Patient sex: M
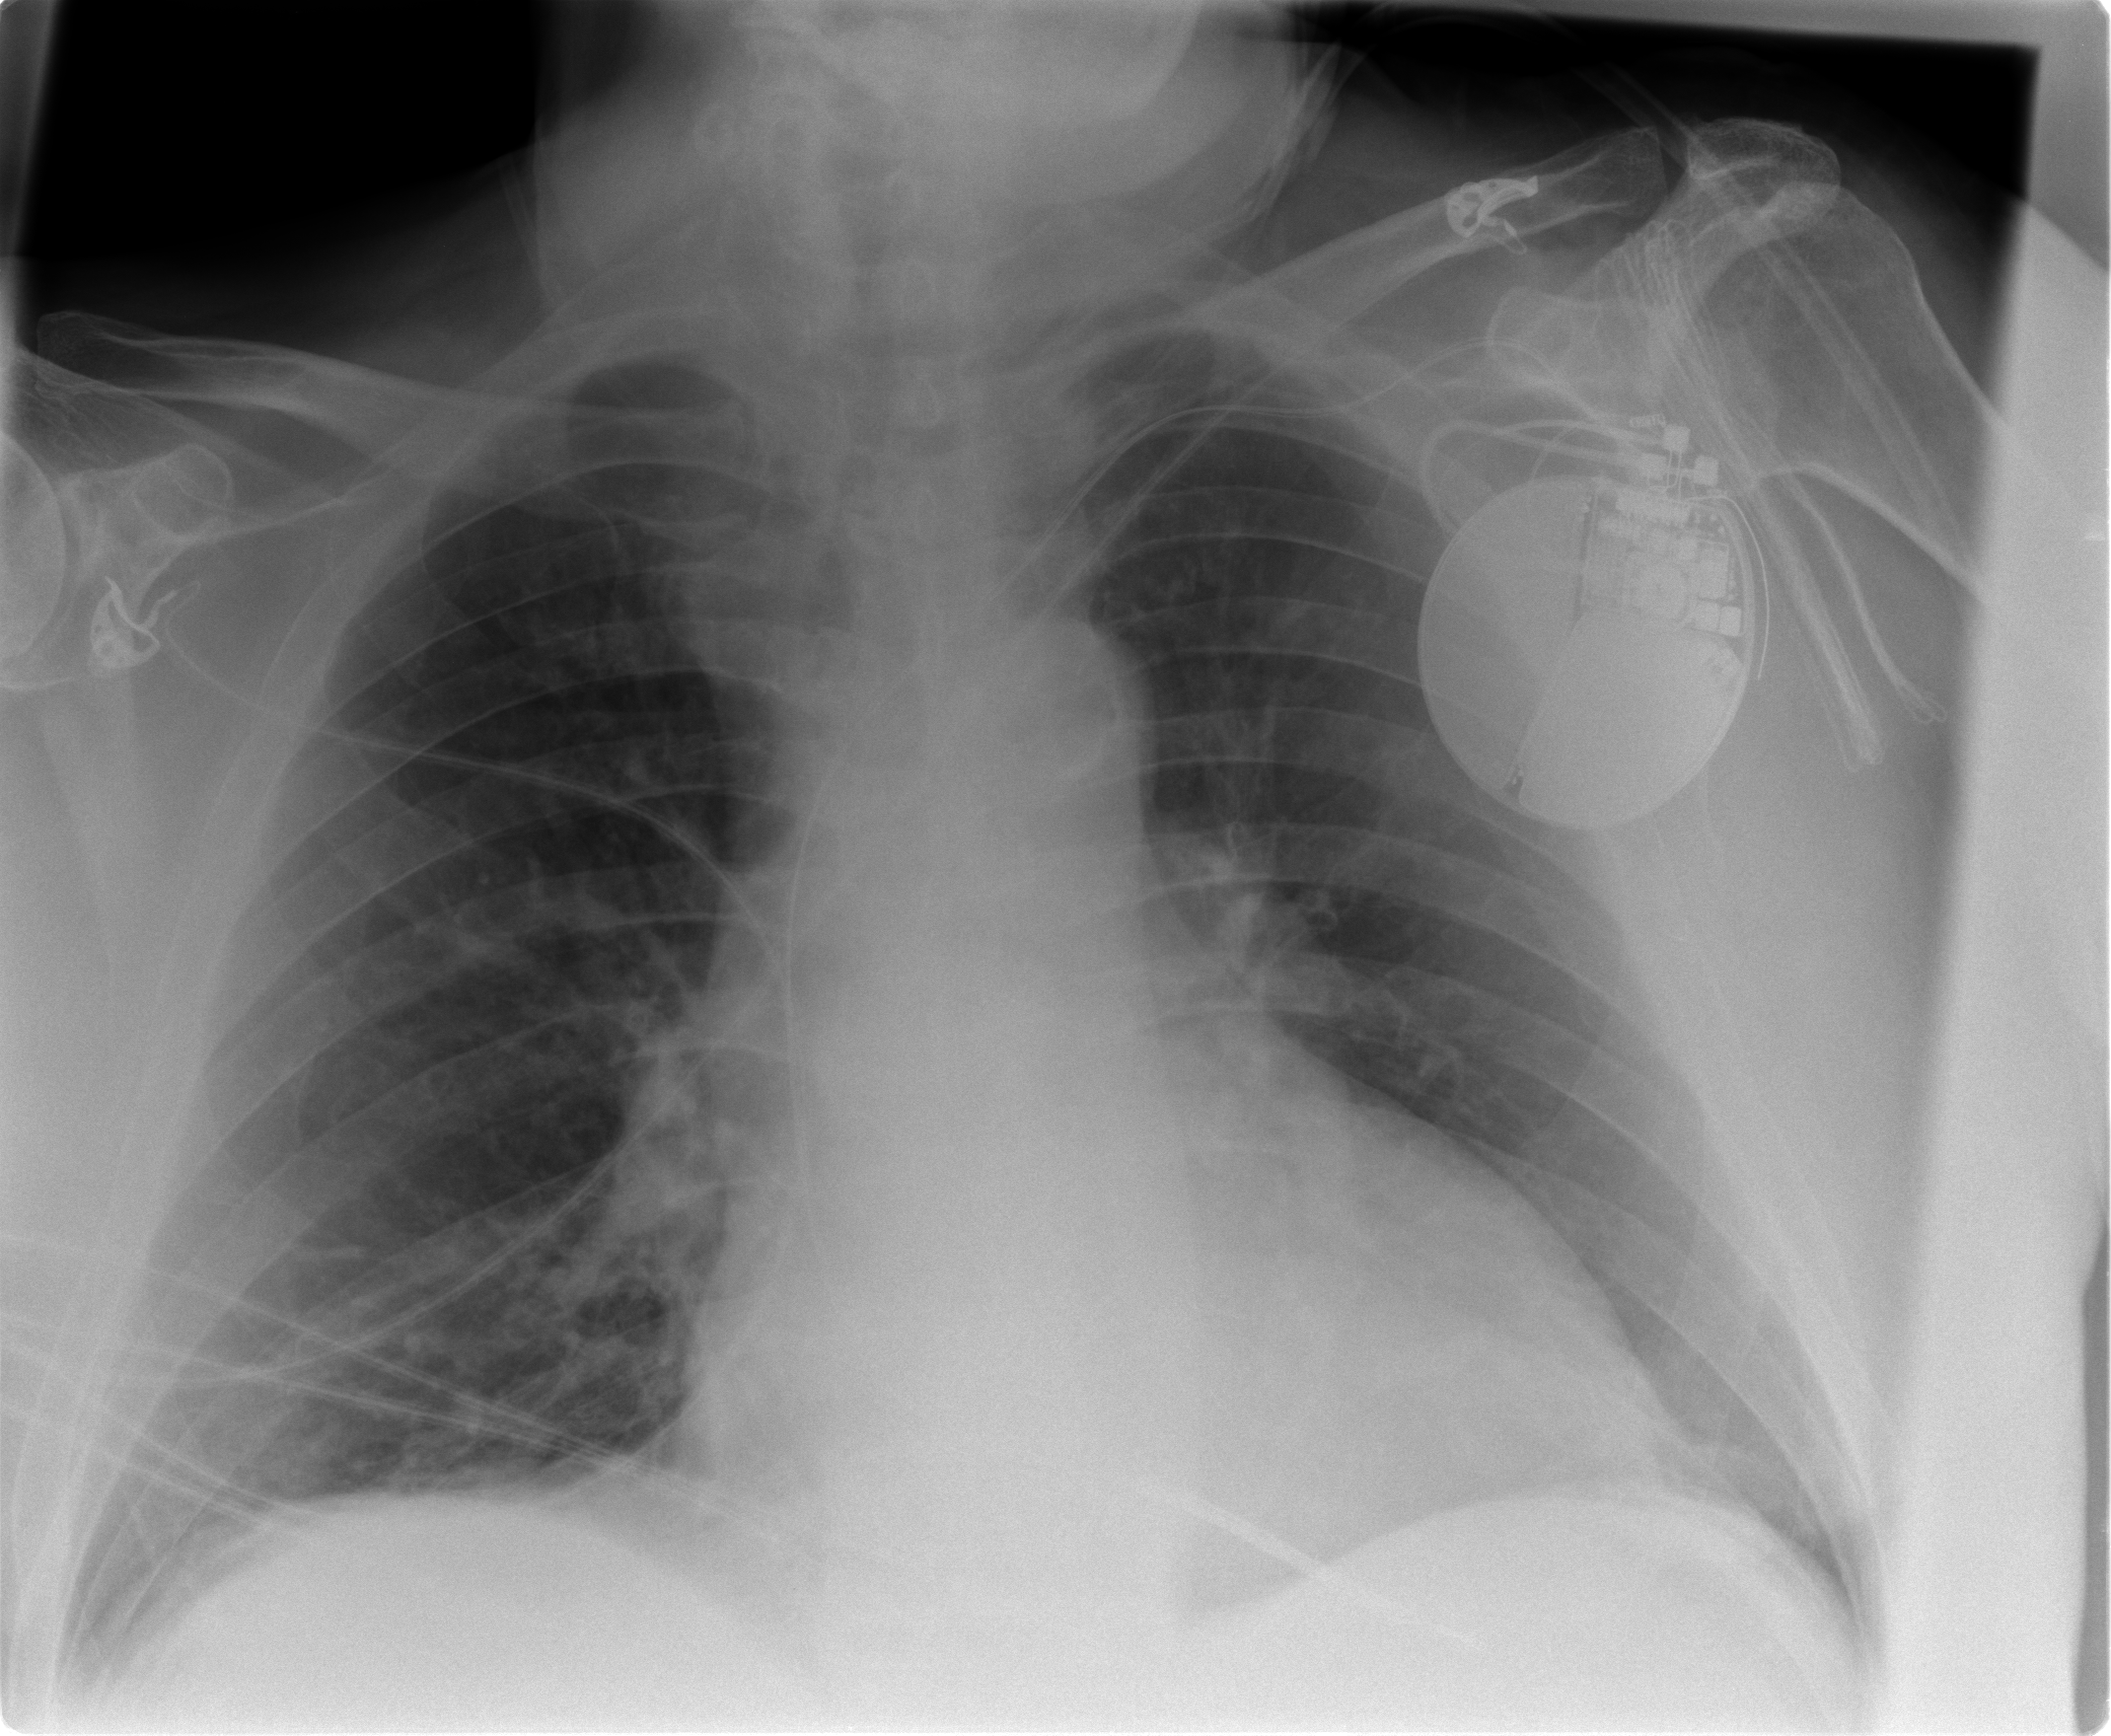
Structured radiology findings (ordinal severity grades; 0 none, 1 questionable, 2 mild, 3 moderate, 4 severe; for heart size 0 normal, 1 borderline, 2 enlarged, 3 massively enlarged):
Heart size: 2
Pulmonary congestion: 0
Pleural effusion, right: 0
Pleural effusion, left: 0
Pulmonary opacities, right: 0
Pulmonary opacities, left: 0
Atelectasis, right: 2
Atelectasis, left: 2